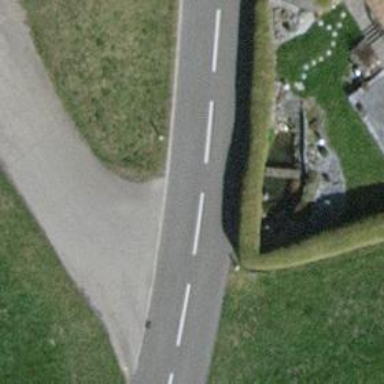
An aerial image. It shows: Hedge acting as barrier.